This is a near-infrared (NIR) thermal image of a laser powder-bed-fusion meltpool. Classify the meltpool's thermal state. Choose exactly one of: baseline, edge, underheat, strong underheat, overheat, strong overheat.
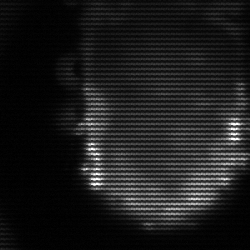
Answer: baseline